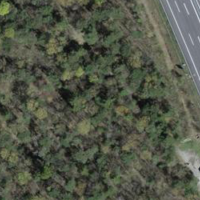
EUNIS habitat code: 57
Species observed at this site:
Hippocrepis emerus